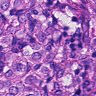
Metastatic tissue present: yes